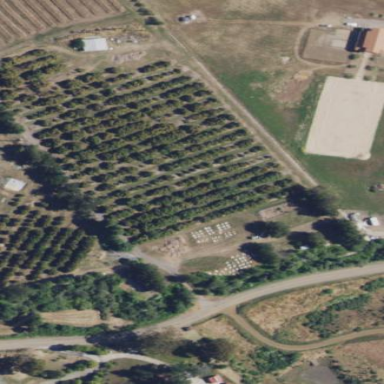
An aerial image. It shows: Orchard.